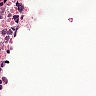
Metastatic tissue present: yes